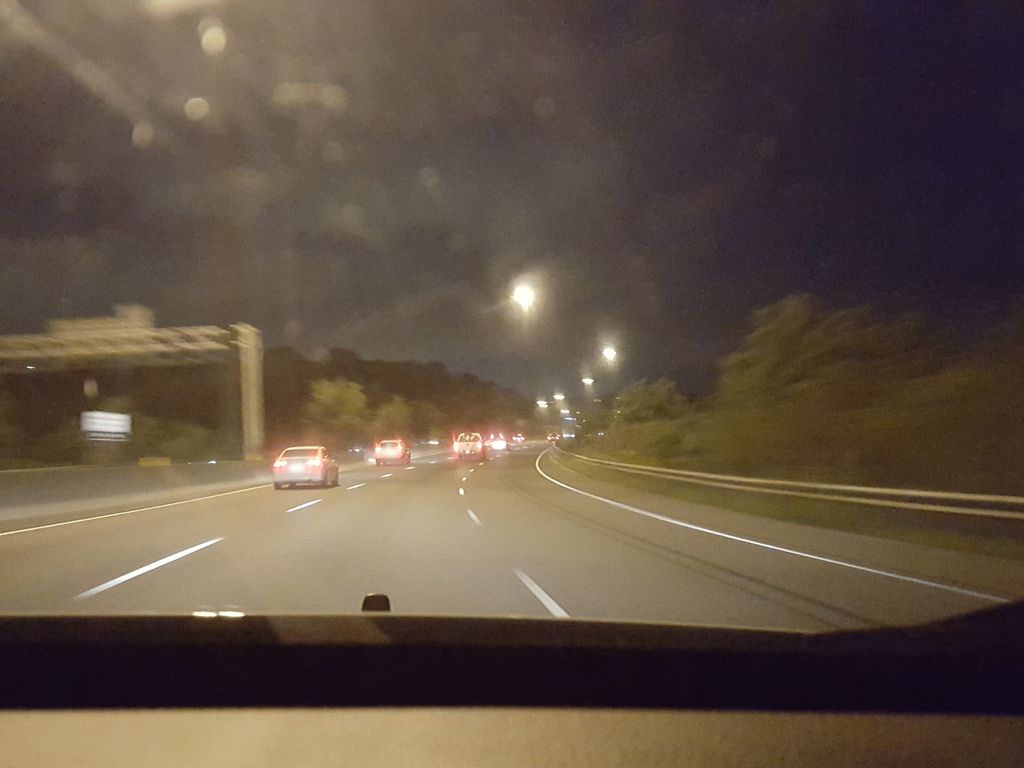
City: hamilton